【题型】选择题　【知识点】平面几何　【难度】easy
工人师傅常借助"角尺"这个工具来平分一个角，其背后的依据就是全等三角形的性质。如图，在 $\angle AOB$ 的两边 $OA$、$OB$ 上分别取 $OC = OD$，适当摆放角尺（图中的 $\angle CED$），使其两边分别经过点 $C$、$D$，且点 $C$、$D$ 处的刻度相同，这时经过角尺顶点 $E$ 的射线 $OE$ 就是 $\angle AOB$ 的平分线。这里判定两个三角形全等的依据是（ ）

A. SAS \quad B. SSS \quad C. AAS \quad D. ASA
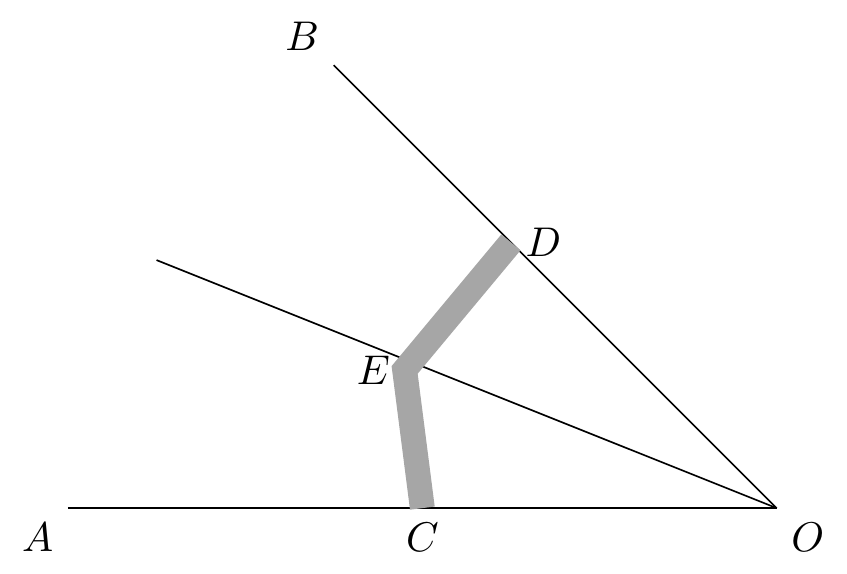
【解答】
解：依题意，$EC = ED$，$OC = OD$，$OE = OE$，

$\therefore \triangle OED \cong \triangle OEC \ (\text{SSS})$，

$\therefore \angle DOE = \angle COE$

故选：B。